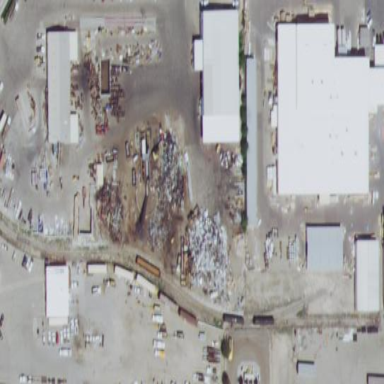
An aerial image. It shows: Recycling center with scrap metal recycling facilities.